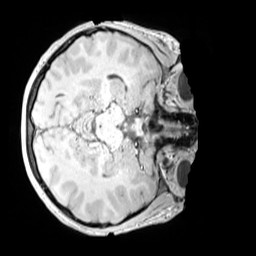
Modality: MP2RAGE
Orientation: axial
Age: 9
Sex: female
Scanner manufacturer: siemens
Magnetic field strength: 3 T
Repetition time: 4 s
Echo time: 0.00303 s